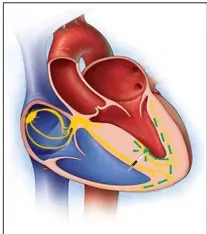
(E) A diagram of 3830 pacing lead capturing the LBB and the myocardium at the same time (the green arrow).
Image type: radiology (x_ray)